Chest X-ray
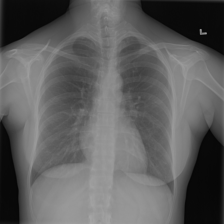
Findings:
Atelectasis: negative
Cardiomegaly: negative
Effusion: negative
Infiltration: negative
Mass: negative
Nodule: negative
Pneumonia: negative
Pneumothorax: negative
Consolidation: negative
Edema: negative
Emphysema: negative
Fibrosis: positive
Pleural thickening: negative
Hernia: negative